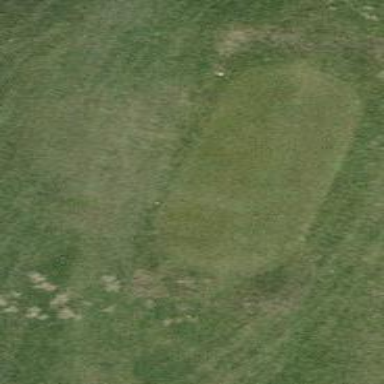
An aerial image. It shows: Grass area designated as golf tee.